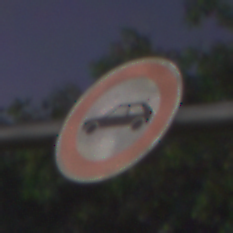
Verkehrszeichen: VerbotPersonenkraftwagen
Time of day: Night
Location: Outdoor (Suburban)
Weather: PartlyCloudy
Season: NotSpecified
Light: Artificial